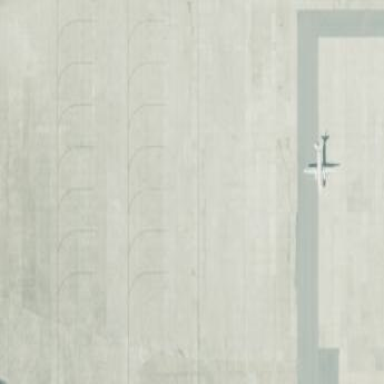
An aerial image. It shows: Apron at the airport.